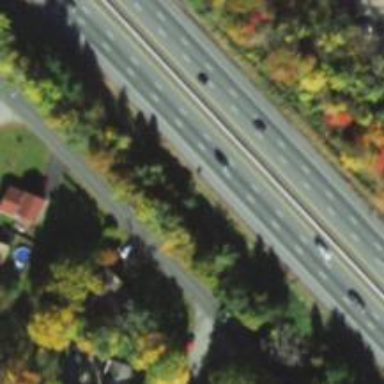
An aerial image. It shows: View of motorway.